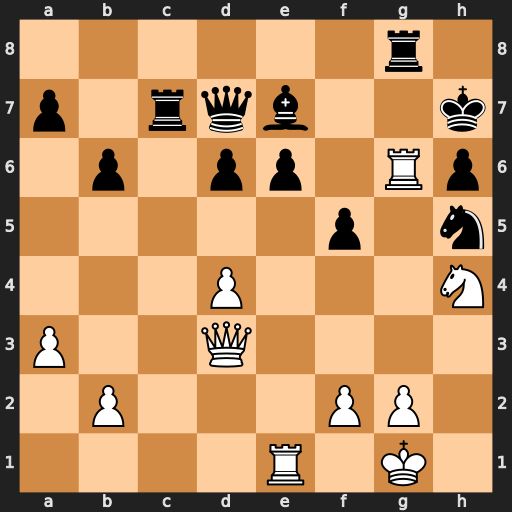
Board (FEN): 6r1/p1rqb2k/1p1pp1Rp/5p1n/3P3N/P2Q4/1P3PP1/4R1K1
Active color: w
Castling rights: -
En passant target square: -
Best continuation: Rgxe6 Ng7 Rxe7 Qxe7 Rxe7